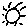
Label: sun